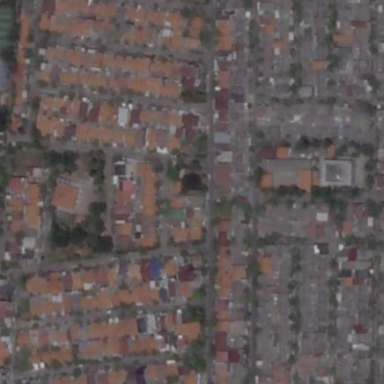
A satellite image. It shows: Residential area.